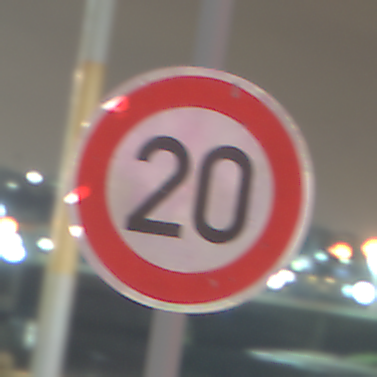
Verkehrszeichen: Geschwindigkeit20
Umgebung: Outdoor, Urban
Tageszeit: Night
Wetter: PartlyCloudy
Licht: Artificial
Jahreszeit: NotSpecified
Kontrast: HighContrast